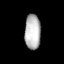
Tissue: lung
Cell type: Epithelial cells
Senescence score: 0.2195
Nuclear area (px): 547
Mean DAPI intensity: 182.642